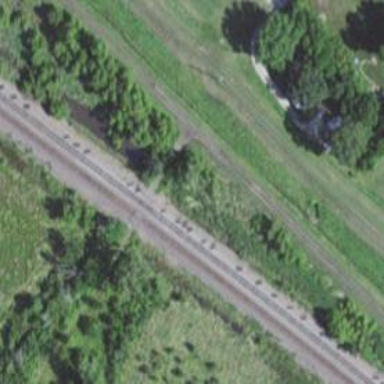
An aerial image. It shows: Railway track.